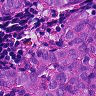
Metastatic tissue present: yes